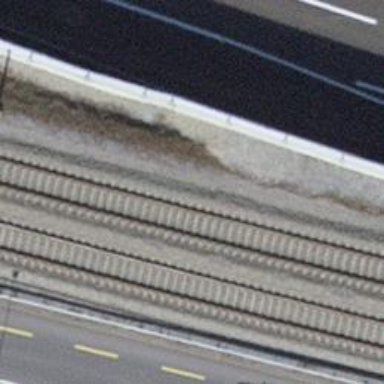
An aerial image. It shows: Railway track with contact lines for electrification.